Question: I downloaded a <URL>.
When I do exit operation or some other operations, I got code Garbled Dialog as:

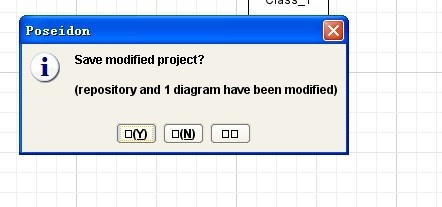
Answer: It looks like you are running Windows is in a language (eg. Chinese) that is not supported by the software. Some dialogs like Yes/No dialogs and file open dialogs have translations for other languages but the font used in the software does not display the characters correctly so you just see empty boxes.
It should be easy to guess on most dialogs what they should say, in your example the buttons probably say Yes, No, Cancel.
You can change the language in Windows to English and it should work.